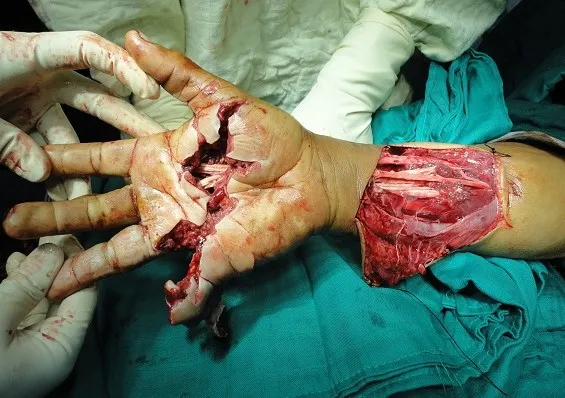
Flexor tendons repair with modified Kessler sutures in musculo-tendinous junction.
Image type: medical_photograph (other_medical_photograph)